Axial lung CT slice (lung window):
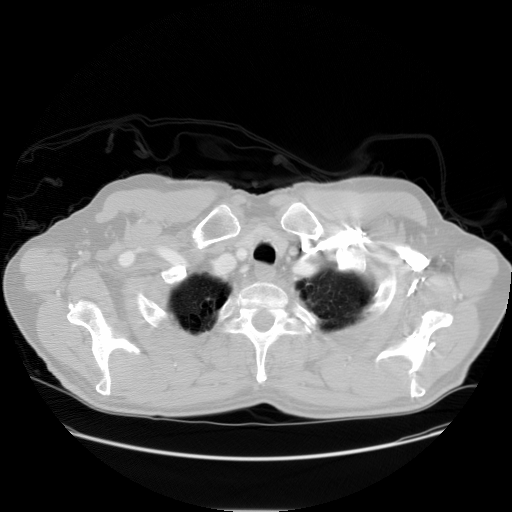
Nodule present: no